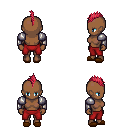
a pixel art fantasy rpg character, female body template, human, dark skin, steel arm armor, red pants, ruby red mohawk hairstyle, brown slippers, four views (front, back, left, right), 2x2 character sprite sheet, small pixel art, hard edges, no anti-aliasing